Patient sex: M
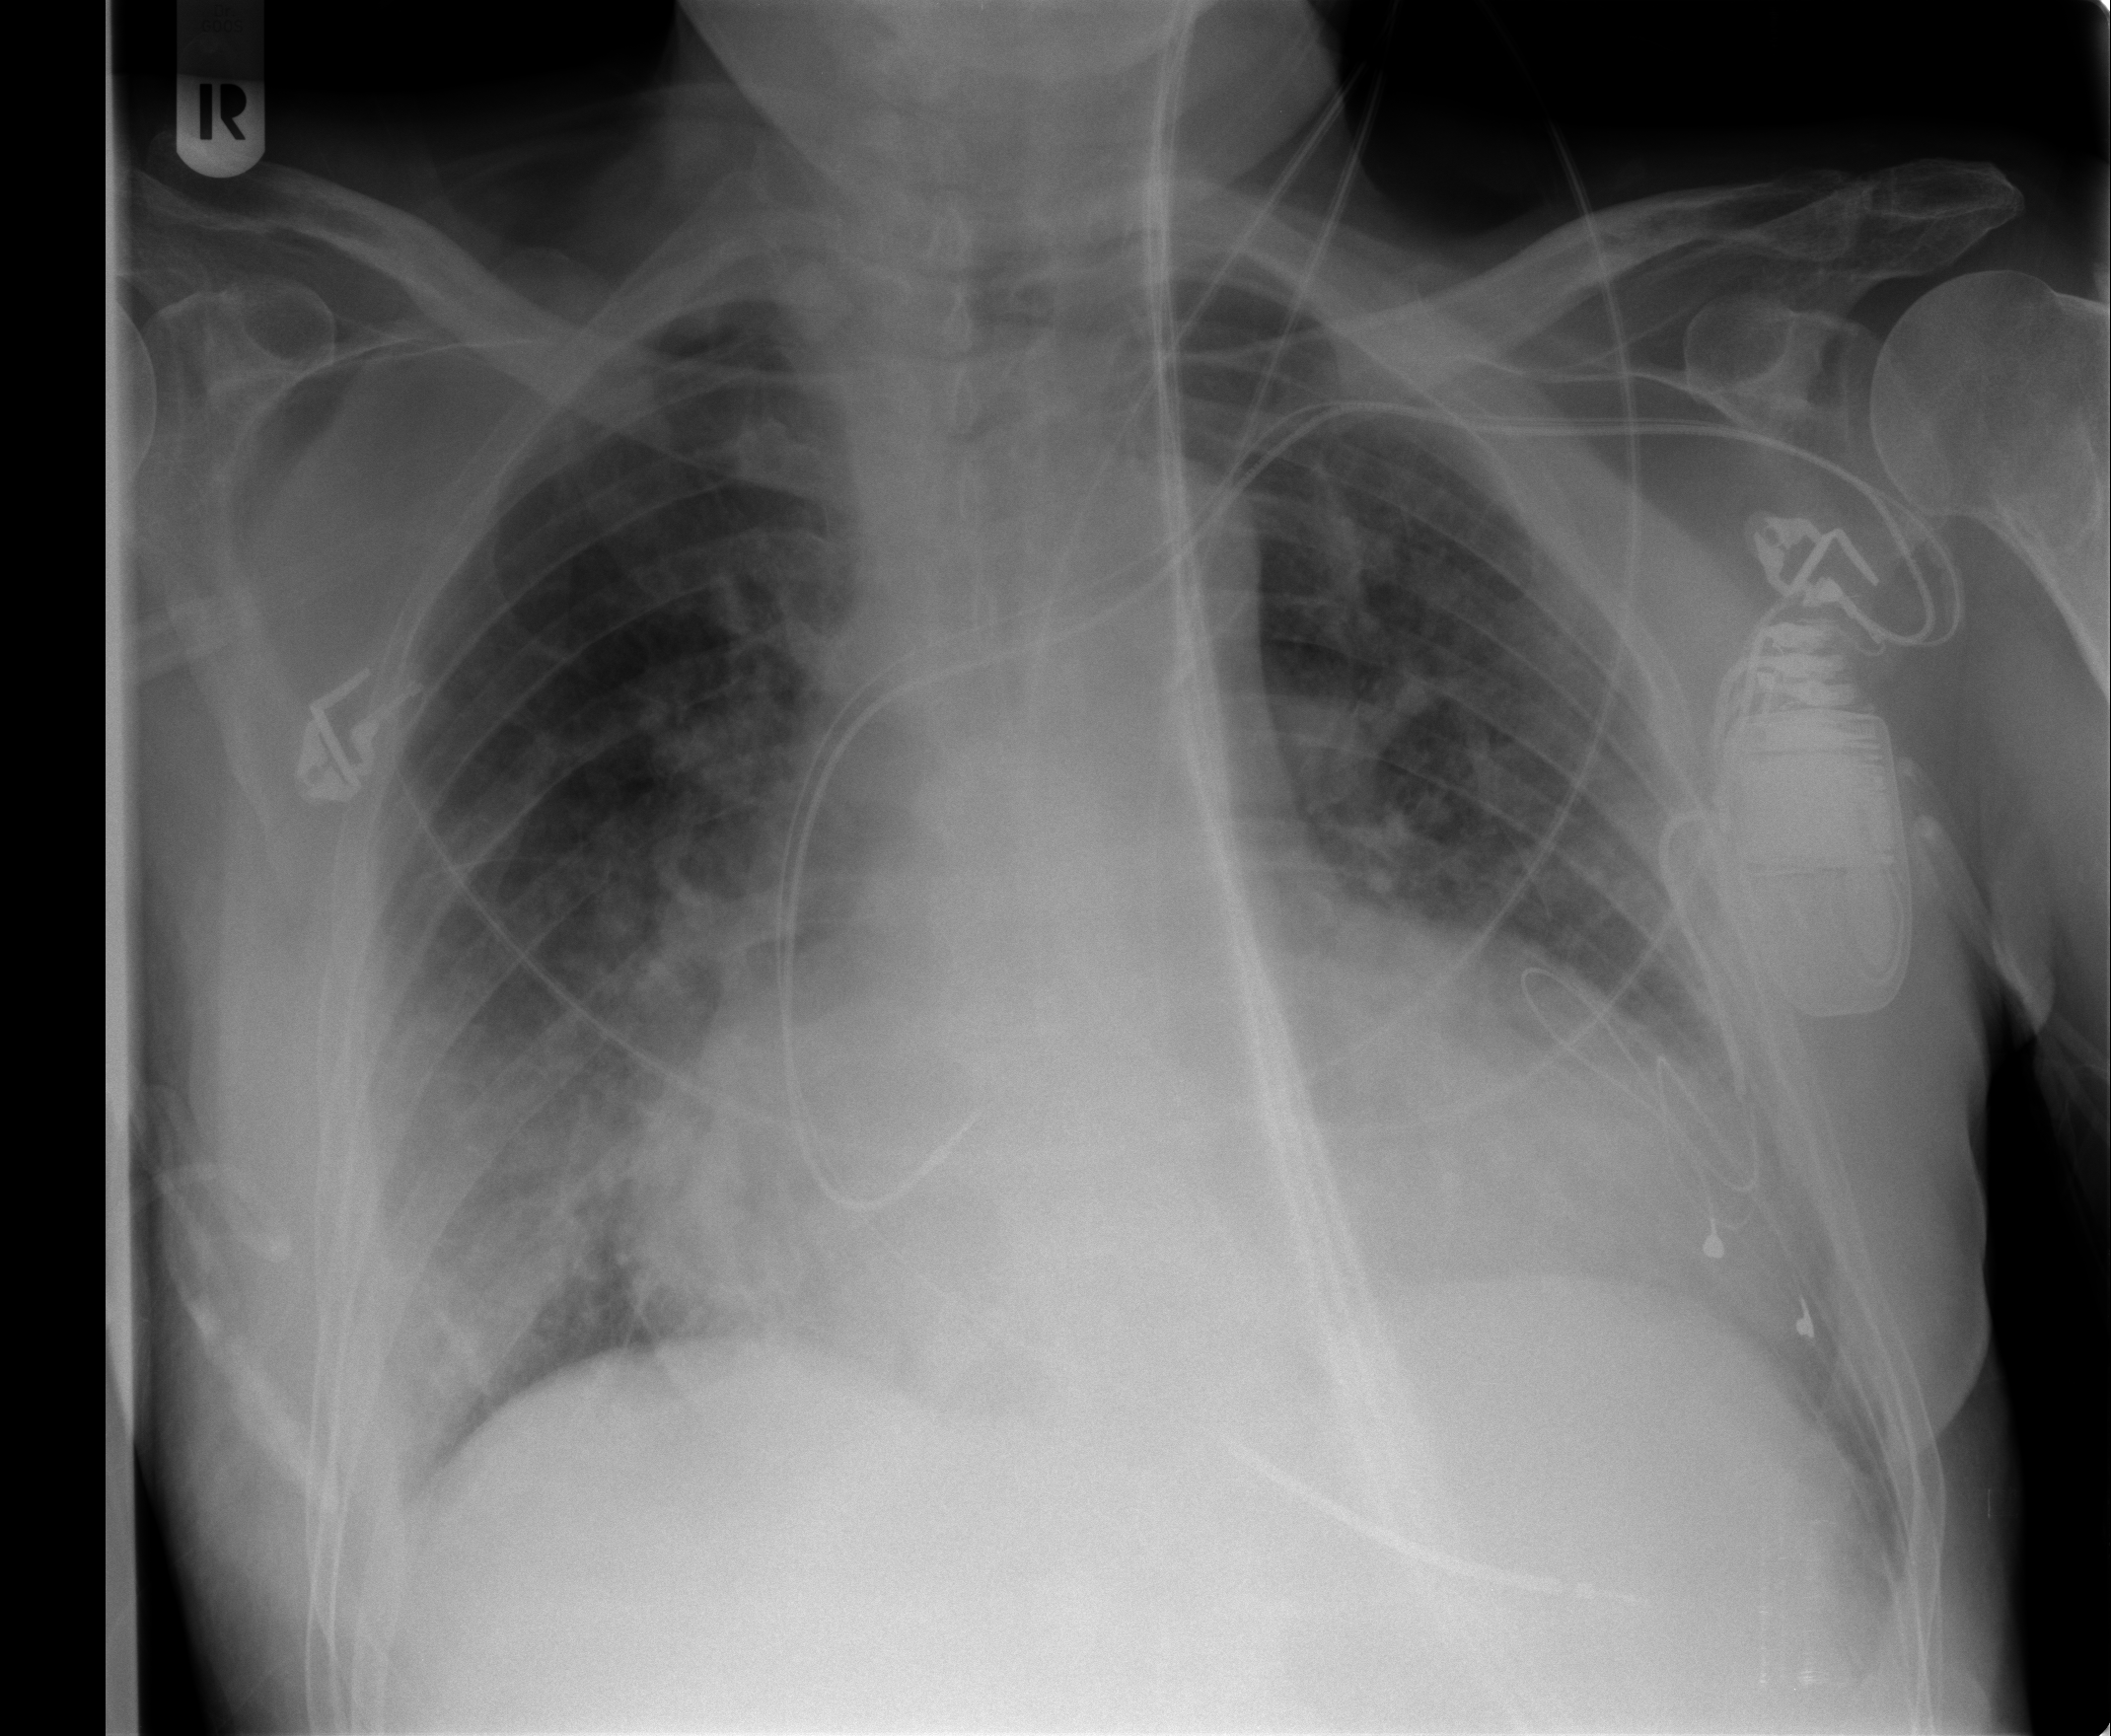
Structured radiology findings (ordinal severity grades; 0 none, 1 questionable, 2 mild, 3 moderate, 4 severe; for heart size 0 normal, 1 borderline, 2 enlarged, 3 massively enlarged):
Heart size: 2
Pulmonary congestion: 3
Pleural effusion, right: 0
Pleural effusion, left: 0
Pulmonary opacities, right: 3
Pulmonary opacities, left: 2
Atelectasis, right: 2
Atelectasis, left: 2